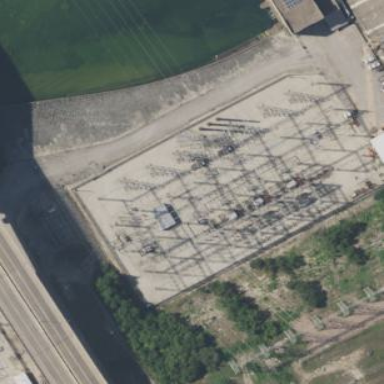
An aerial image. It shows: Outdoor power substation surrounded by fence. This substation operates at the transmission level.